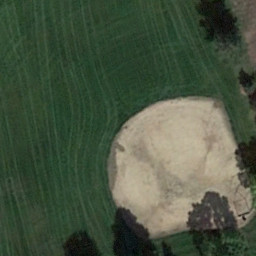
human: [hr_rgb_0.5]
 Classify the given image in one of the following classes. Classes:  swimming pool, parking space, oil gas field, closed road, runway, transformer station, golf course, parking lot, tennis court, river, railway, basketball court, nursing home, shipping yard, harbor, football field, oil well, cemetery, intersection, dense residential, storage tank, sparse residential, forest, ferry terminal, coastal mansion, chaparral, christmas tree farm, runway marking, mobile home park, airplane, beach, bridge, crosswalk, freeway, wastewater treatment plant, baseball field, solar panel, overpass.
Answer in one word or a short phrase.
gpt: baseball field